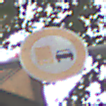
Verkehrszeichen: UeberholverbotKraftfahrzeuge
Umgebung: Outdoor, Urban
Tageszeit: MorningAfternoon
Wetter: Overcast
Licht: Natural
Jahreszeit: NotSpecified
Kontrast: LowContrast